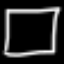
Label: square